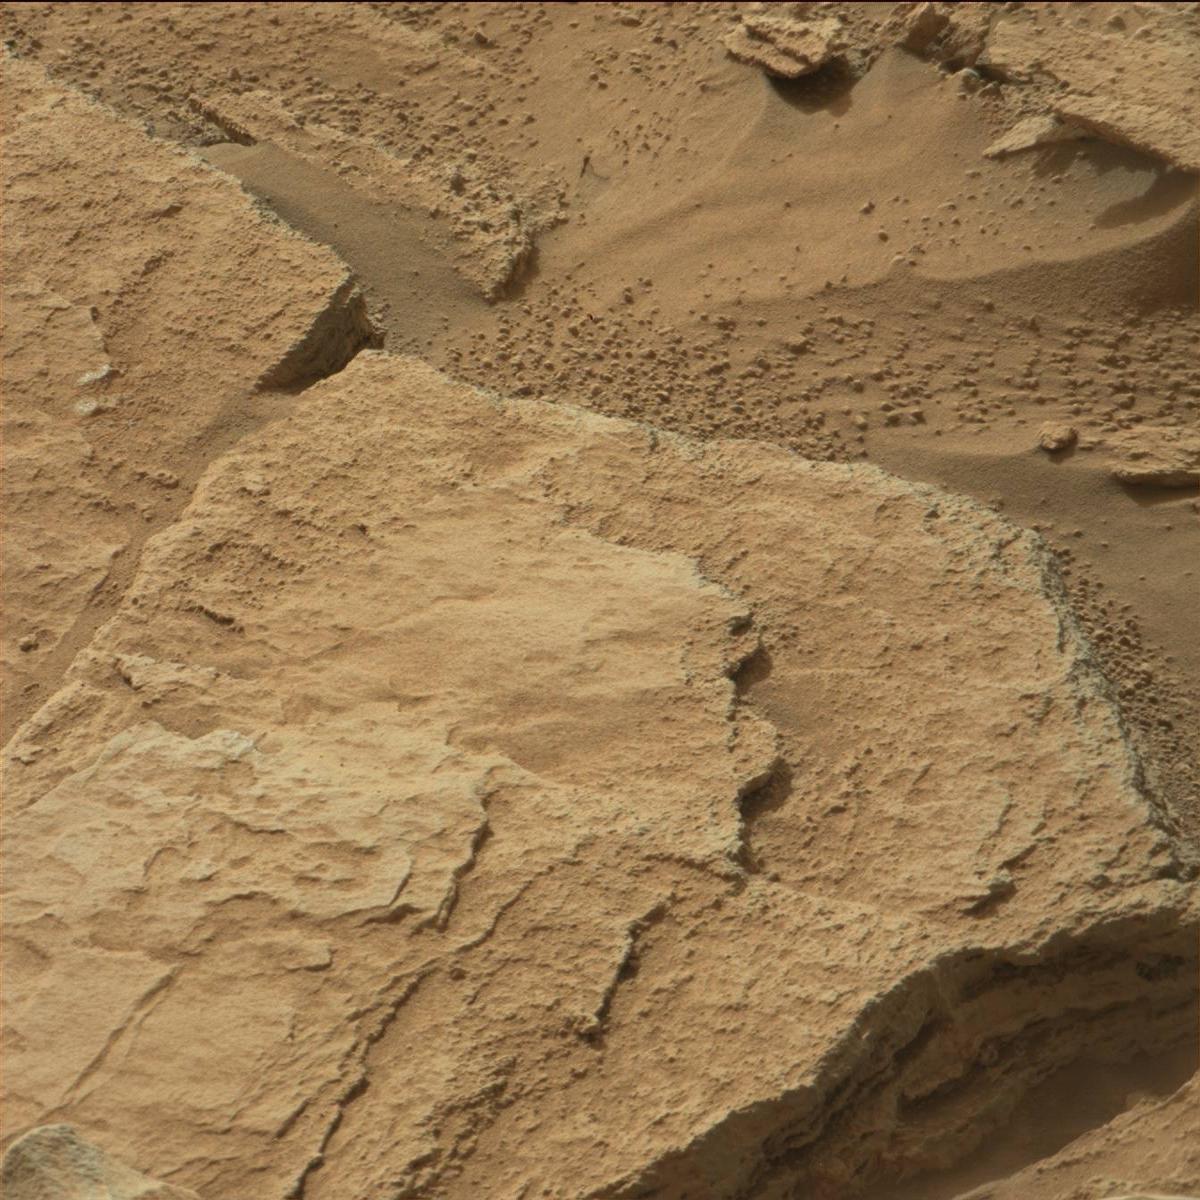
Terrain classes present: Bedrock, Rock, Sand / Soil